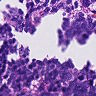
Metastatic tissue present: no